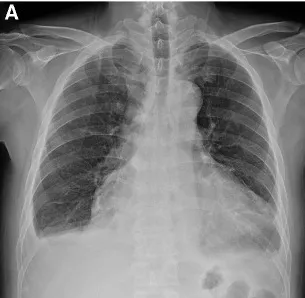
Chest image findings before and after 6 cycles of chemotherapy. (A) x-ray image shows cardiomegaly with pericardial effusion and blunted left costophrenic angle.
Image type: radiology (x_ray)